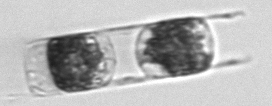
Label: Hemiaulus